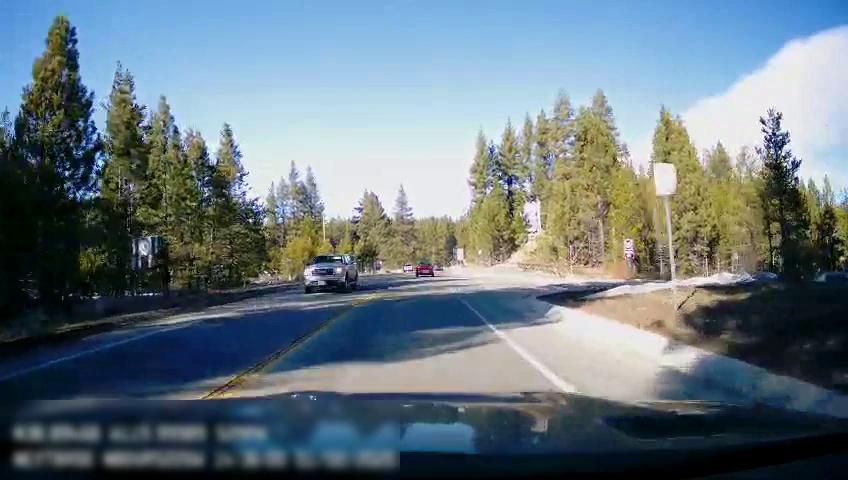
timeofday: Day
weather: Sunny
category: Drivable Space
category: Vehicles | Car
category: Vehicles | Truck
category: Lanes | Alternate Lane
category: Lanes | Opposite Lane
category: Lanes | Current Lane
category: Lanes | Current Lane
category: Traffic | Signs
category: Traffic | Signs
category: Traffic | Signs